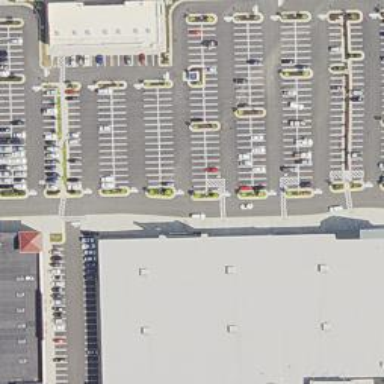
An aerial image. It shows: Parking space.